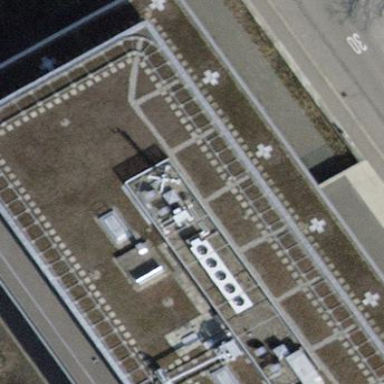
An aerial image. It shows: The building has flat roof that is oriented across.